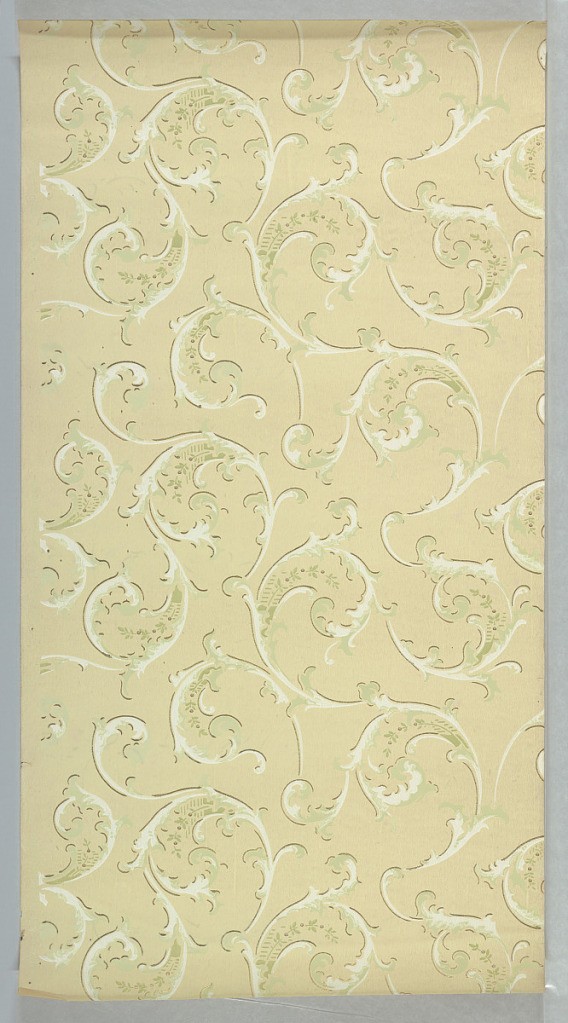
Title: Ceiling paper
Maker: Maxwell & Co., S.A., Chicago, Illinois, USA
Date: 1905–1915
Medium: Machine-printed paper, ungrounded, liquid mica
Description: Rather open design of linked scrolling acanthus leaves, each containing foliate sprigs. Printed in green and white mica on ungrounded paper.